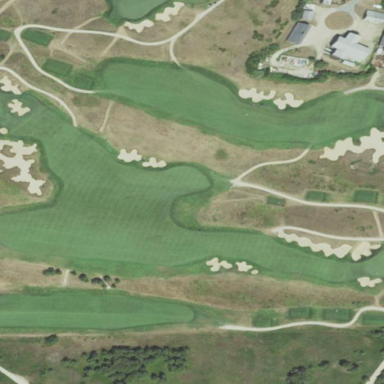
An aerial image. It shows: Grassy area designated for leisure activities. It is golf fairway utilized for the sport of golf.